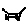
Label: cat